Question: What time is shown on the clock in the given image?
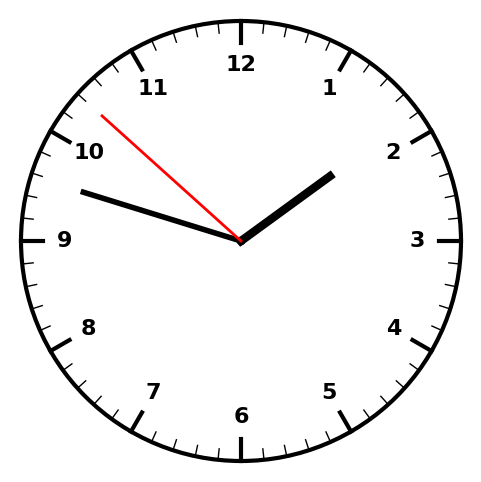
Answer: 01:47:52